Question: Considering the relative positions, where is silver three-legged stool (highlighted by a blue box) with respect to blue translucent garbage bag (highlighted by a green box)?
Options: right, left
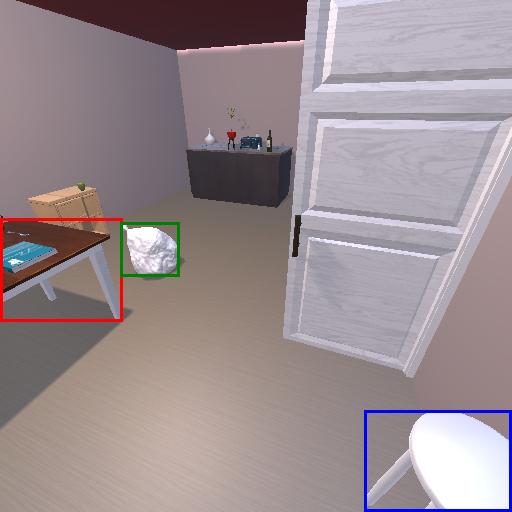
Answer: right